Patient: sex F, age 71
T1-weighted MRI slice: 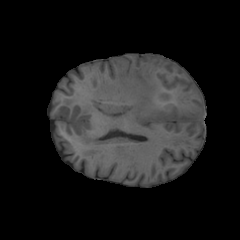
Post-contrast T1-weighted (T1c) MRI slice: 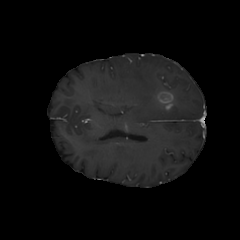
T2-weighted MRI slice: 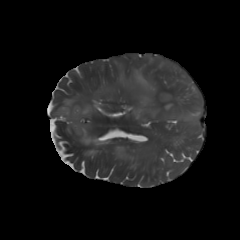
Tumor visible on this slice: yes
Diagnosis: Glioblastoma, IDH-wildtype
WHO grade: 4